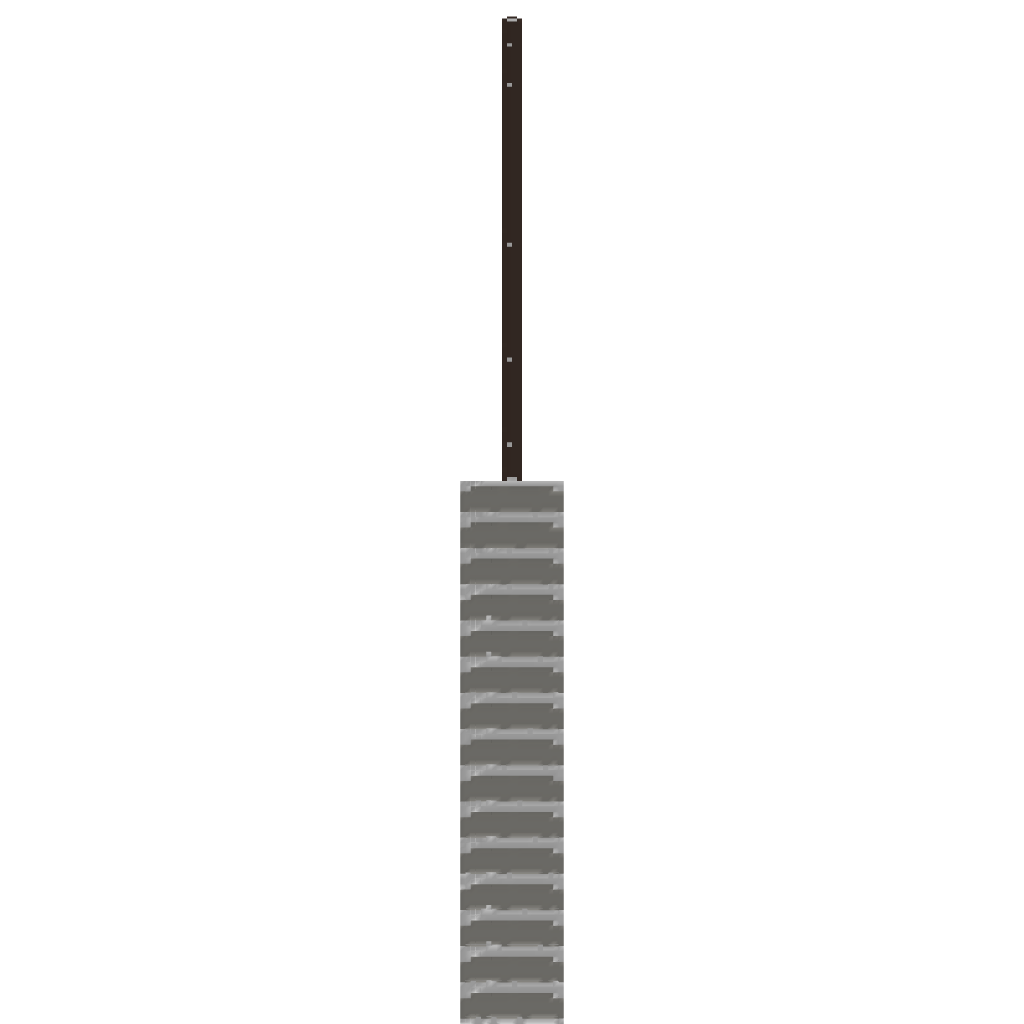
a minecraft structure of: Skyscraper